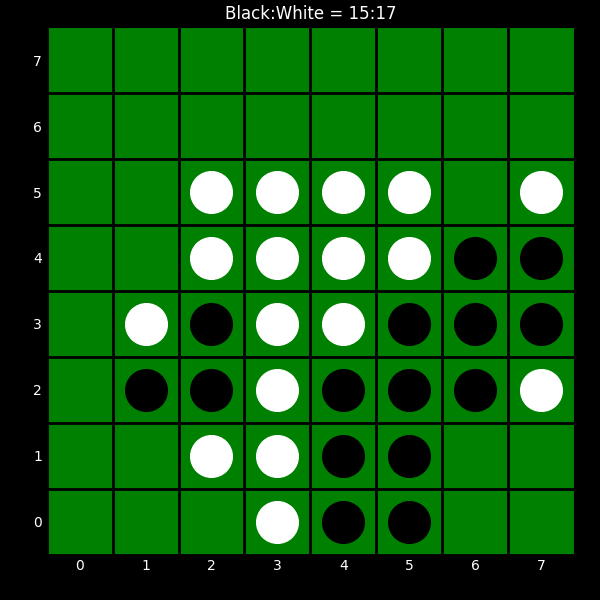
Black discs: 15
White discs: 17